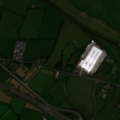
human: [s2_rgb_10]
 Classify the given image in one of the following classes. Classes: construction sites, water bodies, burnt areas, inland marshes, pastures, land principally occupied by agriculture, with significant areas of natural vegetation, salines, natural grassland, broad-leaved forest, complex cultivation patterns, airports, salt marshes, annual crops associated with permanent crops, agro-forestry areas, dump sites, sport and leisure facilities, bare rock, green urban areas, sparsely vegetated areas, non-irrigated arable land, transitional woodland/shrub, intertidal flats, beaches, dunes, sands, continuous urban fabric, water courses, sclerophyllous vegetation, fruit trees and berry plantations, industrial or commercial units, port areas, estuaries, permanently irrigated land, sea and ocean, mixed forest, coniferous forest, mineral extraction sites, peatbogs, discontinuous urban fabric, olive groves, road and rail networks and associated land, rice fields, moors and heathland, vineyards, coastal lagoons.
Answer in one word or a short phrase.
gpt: road and rail networks and associated land, pastures